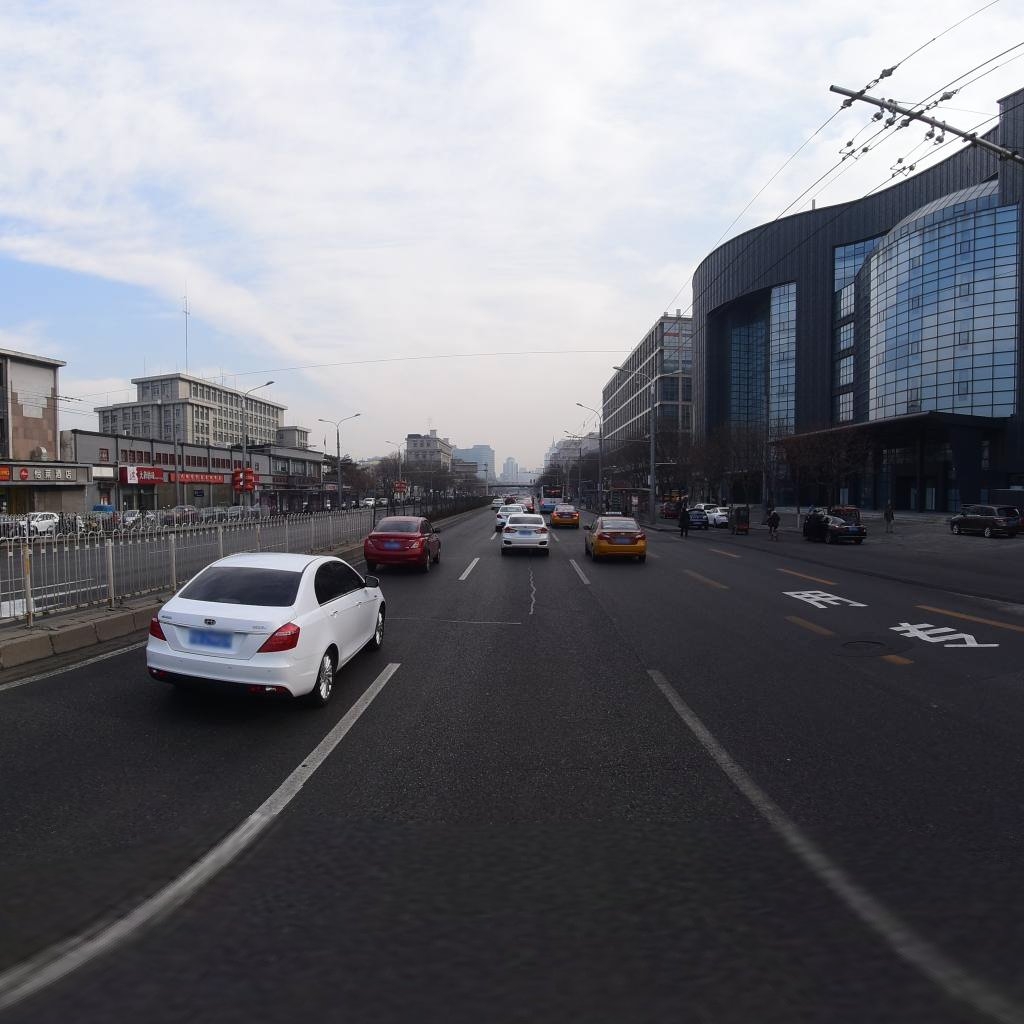
Region: Dongcheng
Road damage annotations: longitudinal crack, longitudinal patch, transverse patch, manhole cover